Interaction volume radius: 10 \u00c5
Interaction volume height: 10 \u00c5
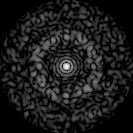
Disorder parameter: 0.8576